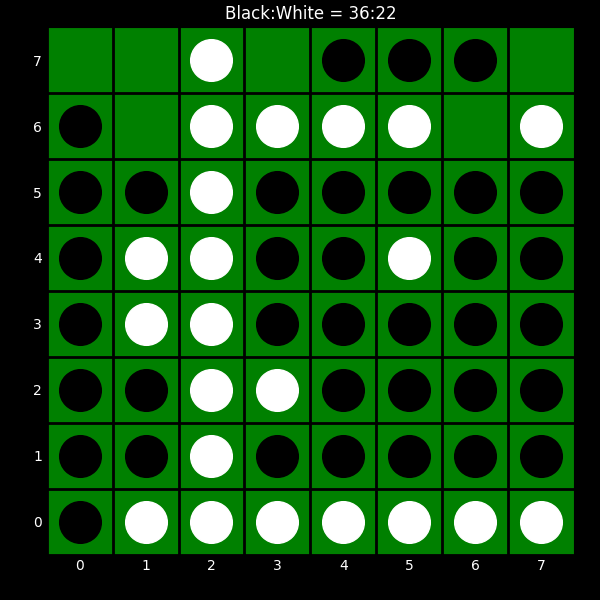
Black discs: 36
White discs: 22